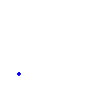
Particle: proton